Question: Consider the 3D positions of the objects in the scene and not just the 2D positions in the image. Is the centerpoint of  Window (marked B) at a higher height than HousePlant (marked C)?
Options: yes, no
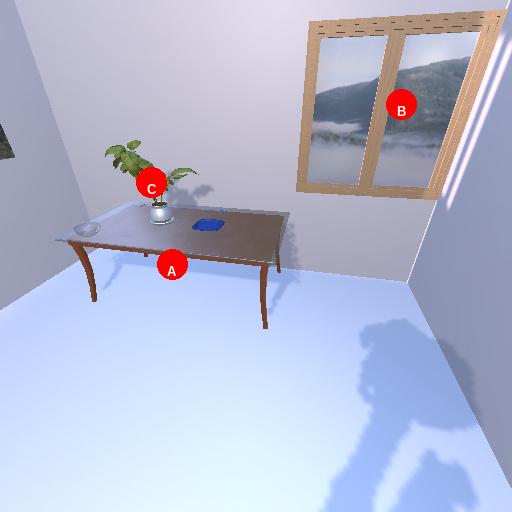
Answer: yes